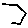
Label: hexagon